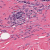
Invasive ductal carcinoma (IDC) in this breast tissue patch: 0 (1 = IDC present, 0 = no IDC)